Question: I have used the following code to delete a section of my frame (wish to delete the number of boxes currently showing - this can vary):
'''
for i in xrange(self.number_boxes):
self.box[i].grid_remove()
self.choice_title.grid_remove()
'''
I however end up with the following:

What am I doing wrong to be stuck with the last part of the main window staying there?!
I have the root window, then a main window, 'win1' in which a frame 'frame_table' holds all the table. The background is set to black.
UPDATE: Corresponds to changing options in OptionMenu:
Rather than having created seperate frames I have just created a set of entry boxes in the current frame 'frame_table'. When a 'list' option is chosen, the user inputs the amount of boxes to be created. With the other option it's always 2 boxes which are created. With the 'fixed' value, all boxes need to be deleted as no additional boxes are required.
Therefore, if one goes from 'list' to 'other option in menu (not fixed)', the boxes from the 'list' option need to be deleted prior to creating the new boxes.
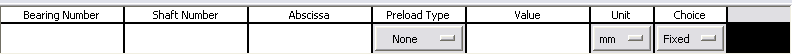
Answer: The idiom:
'''
for i in xrange(self.number_boxes):
self.box[i].grid_remove()
self.choice_title.grid_remove()
'''
should rarely be necessary in python. Perhaps you aren't seeing your boxes removed because your 'self.number_boxes' is incorrect (maybe you forgot to update it somewhere). A better way to do it is:
'''
for box in self.boxes:
box.grid_remove()
else:
self.choice_title.grid_remove()
'''
This may (or may not) solve your problem.